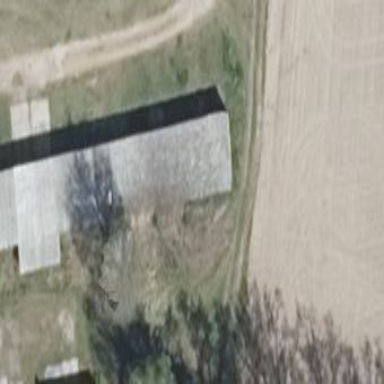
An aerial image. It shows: Garage with flat grey roof.